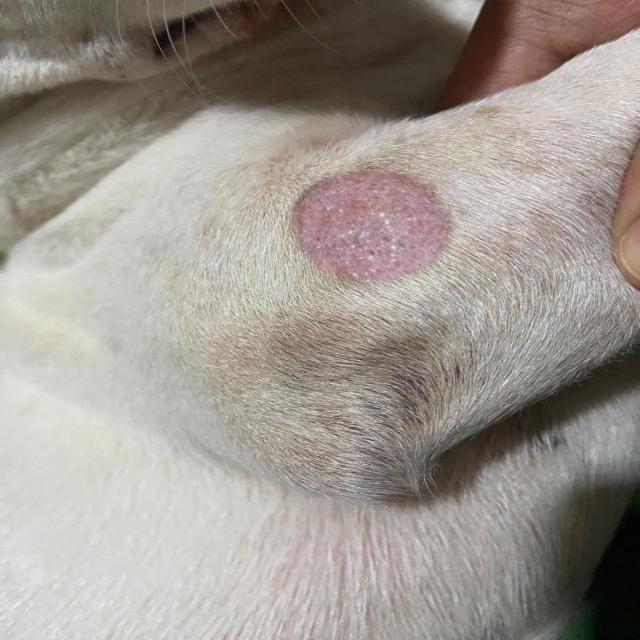
Canine ringworm (Dermatophytosis) — fungal infection caused by Microsporum or Trichophyton. Presents with circular alopecia, scaling, crusting, and broken hairs.